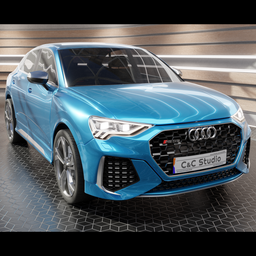
Label: mechanical